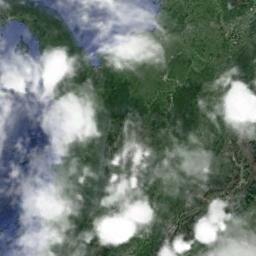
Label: cloud